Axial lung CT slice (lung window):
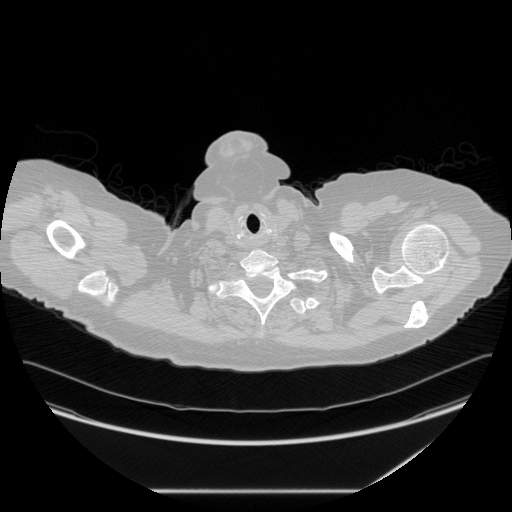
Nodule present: no